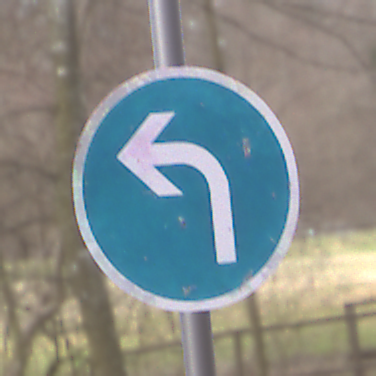
Verkehrszeichen: VorgeschriebeneFahrtrichtungLinks
Umgebung: Outdoor, Nature
Tageszeit: MorningAfternoon
Wetter: Overcast
Licht: Natural
Jahreszeit: Autumn
Kontrast: LowContrast